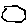
Label: hexagon